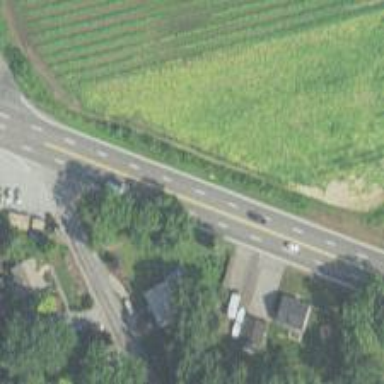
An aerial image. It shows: Asphalt road classified as primary highway.